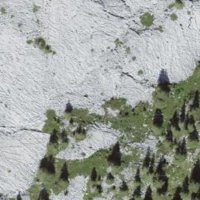
EUNIS habitat code: 48
Species observed at this site:
Allium victorialis